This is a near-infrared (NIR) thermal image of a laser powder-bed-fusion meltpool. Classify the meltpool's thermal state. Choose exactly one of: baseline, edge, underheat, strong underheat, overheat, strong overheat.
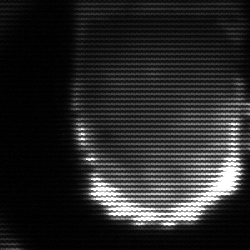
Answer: baseline